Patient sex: F
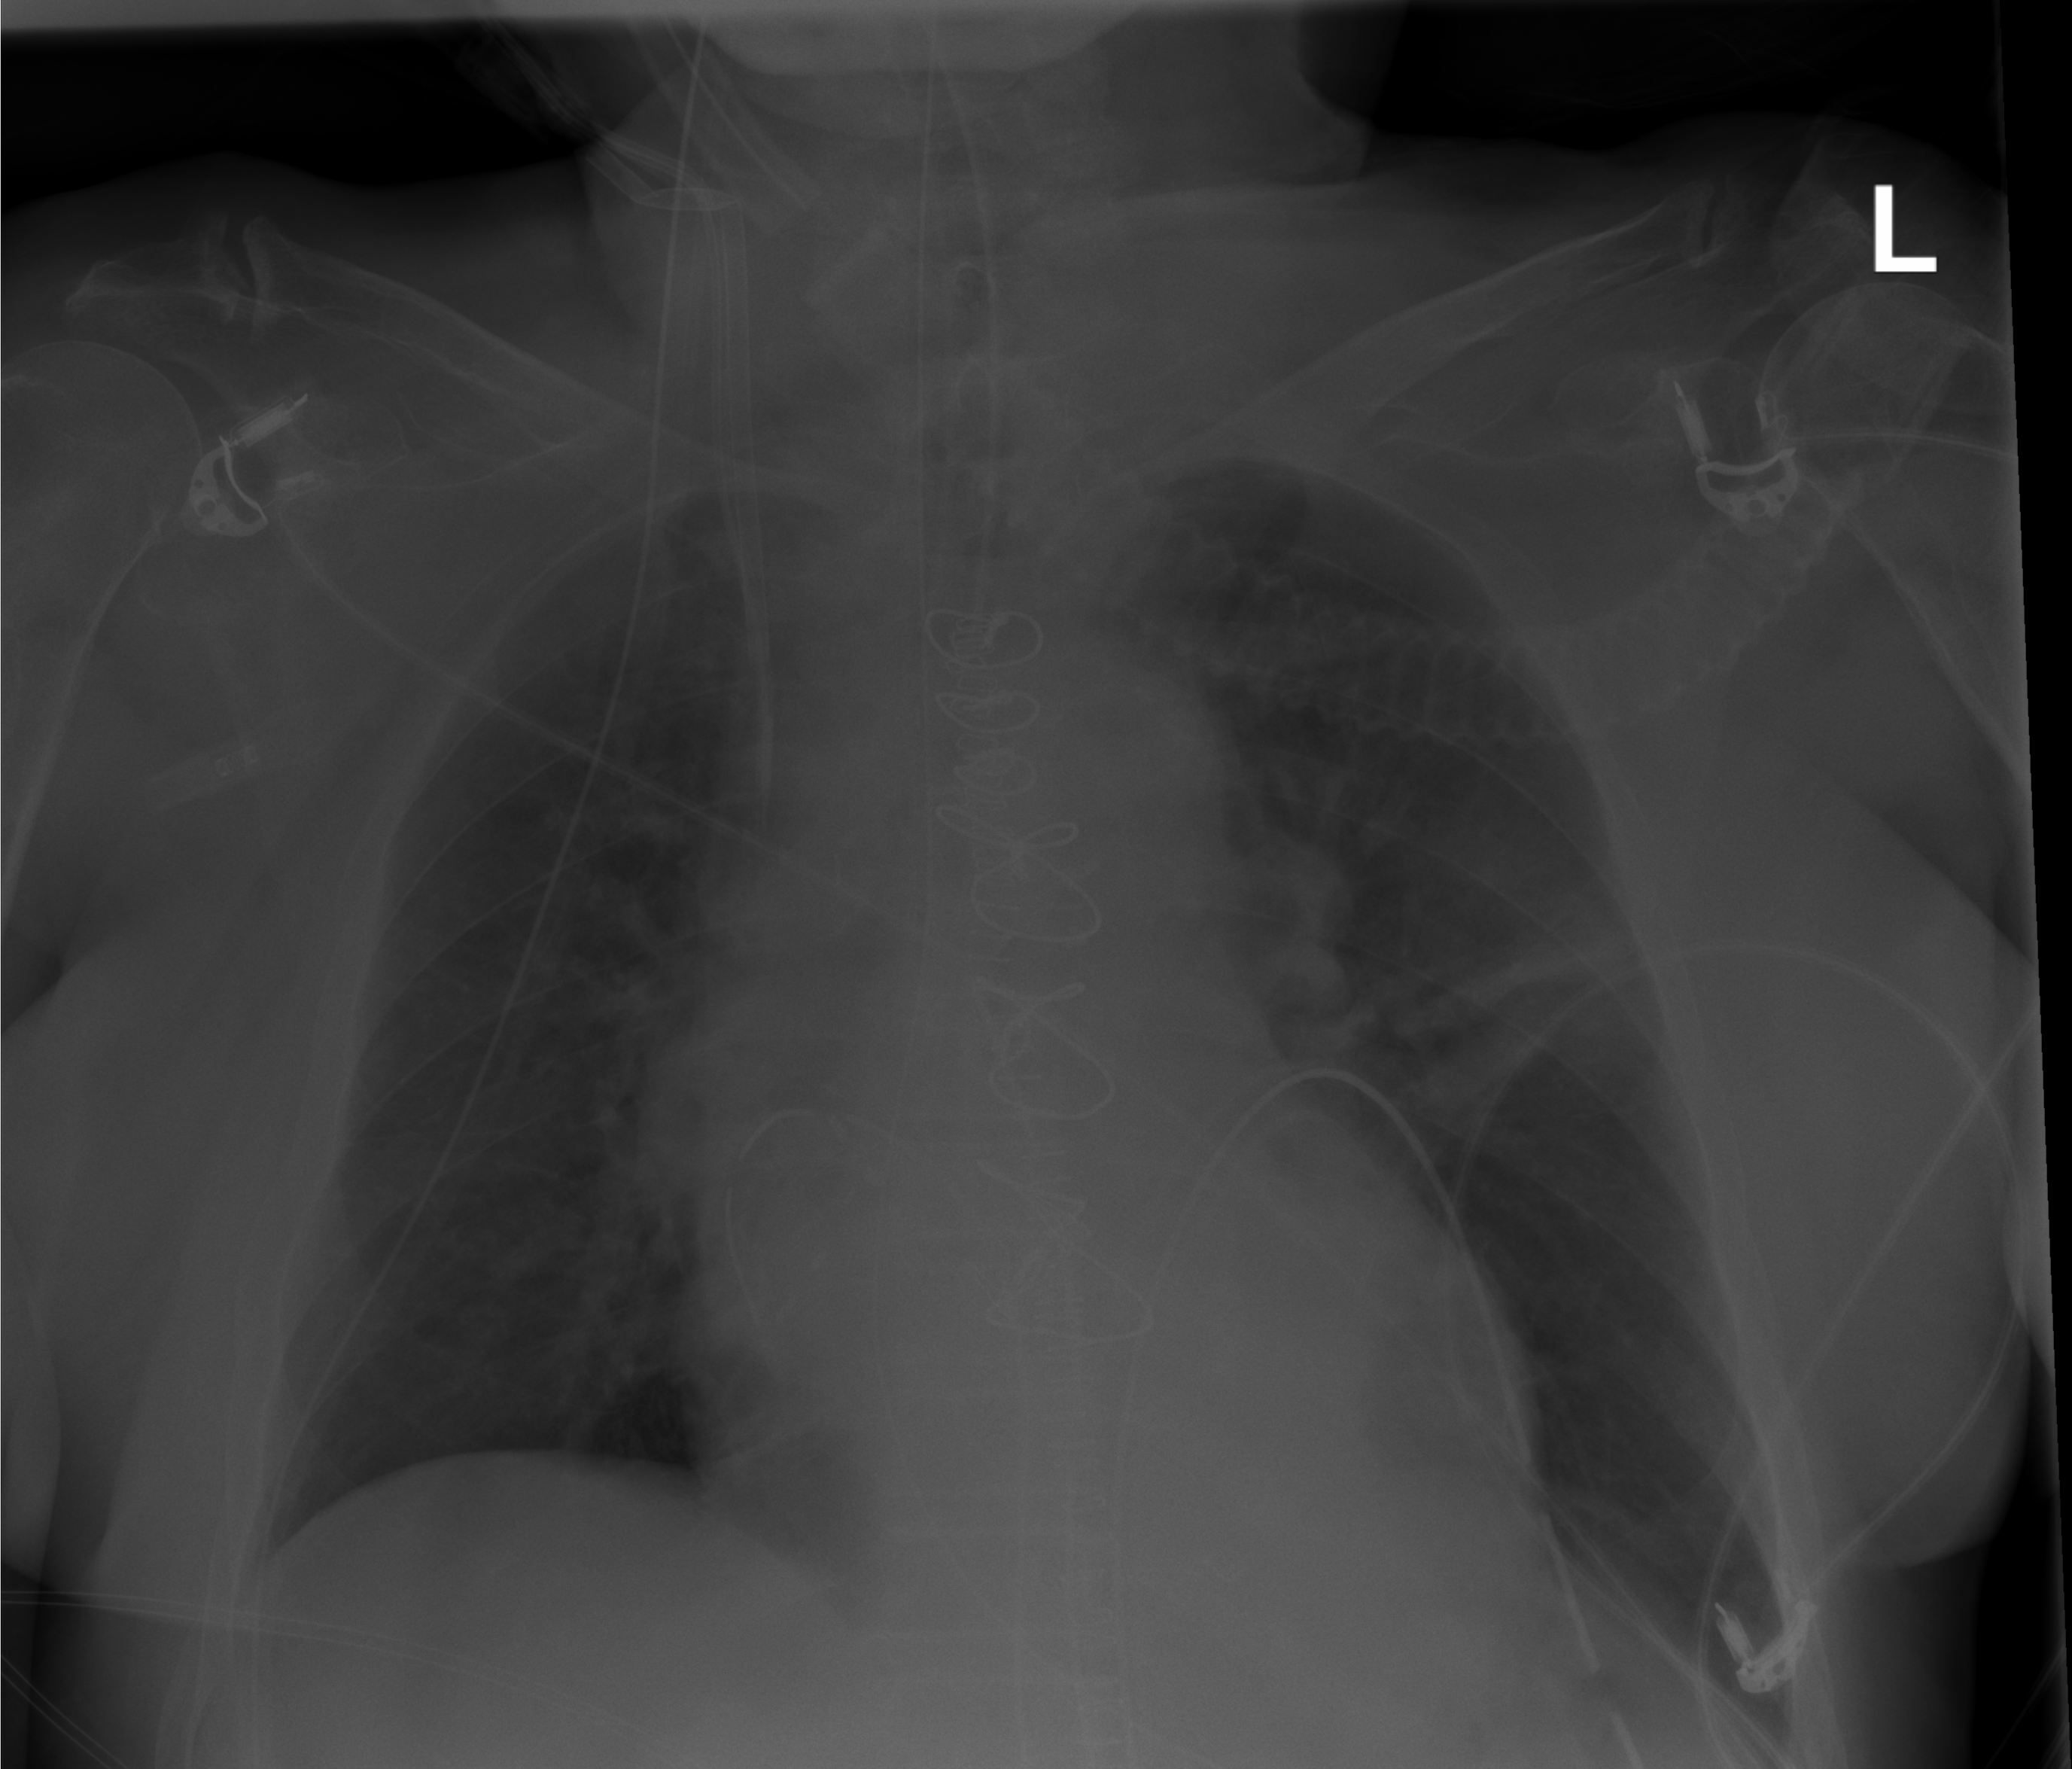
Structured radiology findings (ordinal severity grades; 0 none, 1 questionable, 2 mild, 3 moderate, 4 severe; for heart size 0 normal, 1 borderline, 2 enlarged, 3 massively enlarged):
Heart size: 0
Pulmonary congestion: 0
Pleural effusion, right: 0
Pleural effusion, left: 0
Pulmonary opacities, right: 0
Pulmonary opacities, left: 0
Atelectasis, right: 0
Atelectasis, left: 2